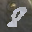
Label: 8